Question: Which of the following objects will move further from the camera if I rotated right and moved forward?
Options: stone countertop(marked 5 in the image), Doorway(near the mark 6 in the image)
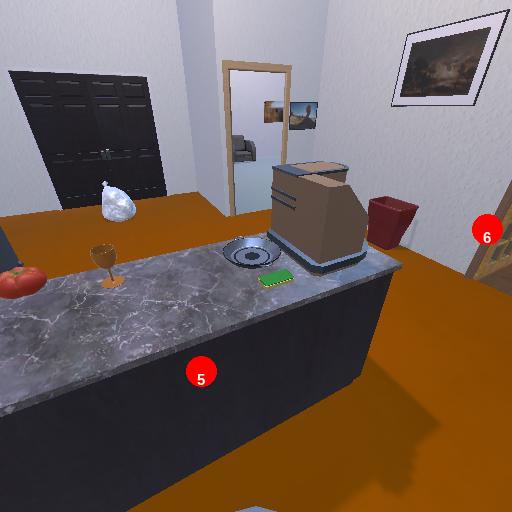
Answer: stone countertop(marked 5 in the image)